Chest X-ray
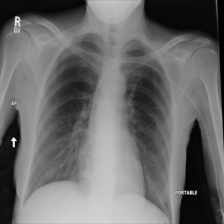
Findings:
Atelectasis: negative
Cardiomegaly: negative
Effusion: negative
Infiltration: negative
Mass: negative
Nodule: negative
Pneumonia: negative
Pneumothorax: negative
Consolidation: negative
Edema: negative
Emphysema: negative
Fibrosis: negative
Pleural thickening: negative
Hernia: negative